Aerial crown-view tile of a tropical tree (Barro Colorado Island, Panama), acquired 20240918:
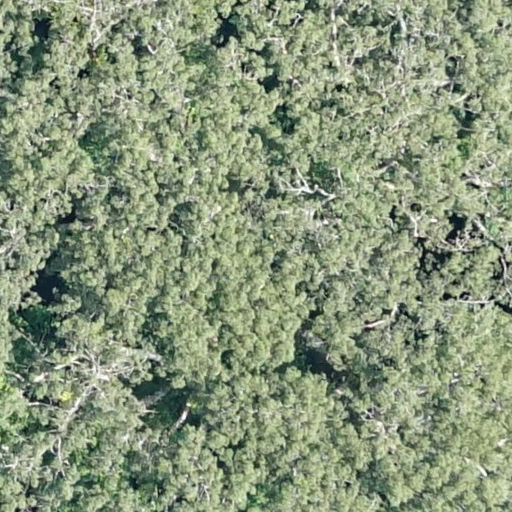
Species: Ceiba pentandra
GBIF accepted scientific name: Ceiba pentandra
Crown area: 1212.123 m²